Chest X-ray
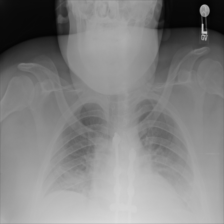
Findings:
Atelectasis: positive
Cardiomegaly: negative
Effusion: positive
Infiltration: negative
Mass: negative
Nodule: negative
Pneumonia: negative
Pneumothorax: negative
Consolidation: negative
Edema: negative
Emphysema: negative
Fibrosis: negative
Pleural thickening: negative
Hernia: negative